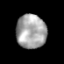
Tissue: prostate
Cell type: Epithelial cells
Senescence score: 0.2899
Nuclear area (px): 1001
Mean DAPI intensity: 164.831